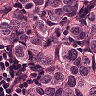
Metastatic tissue present: yes